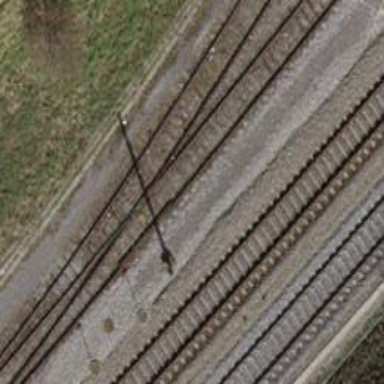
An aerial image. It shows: Rail siding with electrified contact lines for trains.